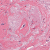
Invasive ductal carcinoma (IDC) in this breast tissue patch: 0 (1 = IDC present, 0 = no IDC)